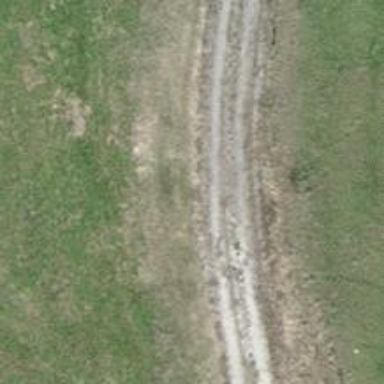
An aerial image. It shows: Track with grade5 tracktype.